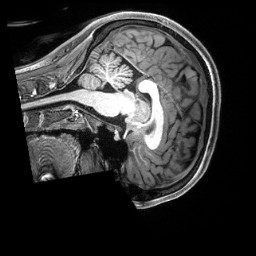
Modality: T1w
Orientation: sagittal
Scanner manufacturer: siemens
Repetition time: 2.5 s
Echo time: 0.00231 s